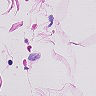
Metastatic tissue present: no